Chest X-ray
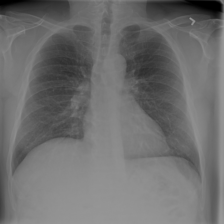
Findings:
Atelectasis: negative
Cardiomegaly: negative
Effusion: negative
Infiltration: negative
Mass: negative
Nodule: negative
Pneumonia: negative
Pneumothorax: negative
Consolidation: negative
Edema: negative
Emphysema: negative
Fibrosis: negative
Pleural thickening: negative
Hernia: negative